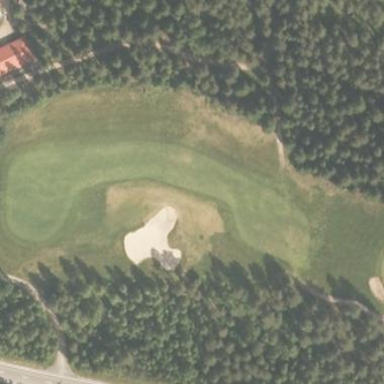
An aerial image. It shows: Grassy area designated as golf fairway.